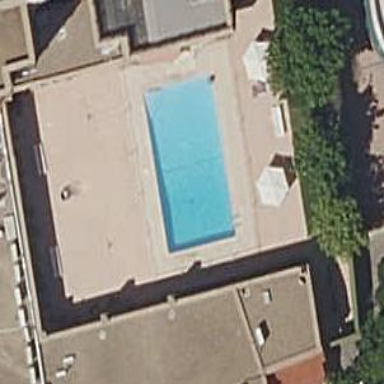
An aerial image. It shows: Swimming pool located in leisure land.